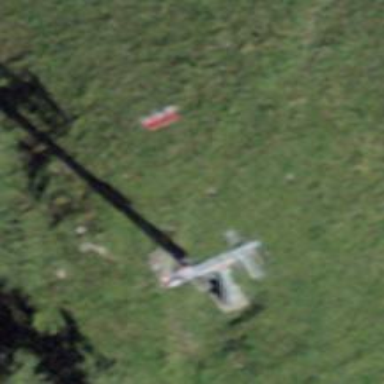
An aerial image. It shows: Pylon for aerialway.